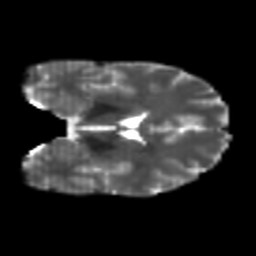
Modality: T2w
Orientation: coronal
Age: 20
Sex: female
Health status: healthy
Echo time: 0.074 s